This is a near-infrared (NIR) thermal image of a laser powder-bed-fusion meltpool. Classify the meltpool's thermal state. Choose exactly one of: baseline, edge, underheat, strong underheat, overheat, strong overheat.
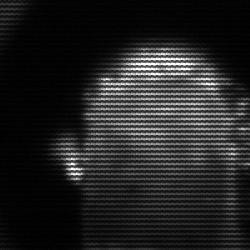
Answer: baseline